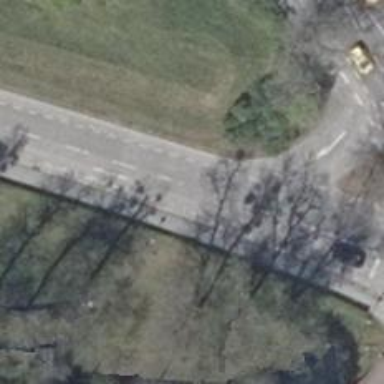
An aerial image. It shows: Tertiary road with sidewalks on the left. There are dedicated cycle lanes on both sides of the road.